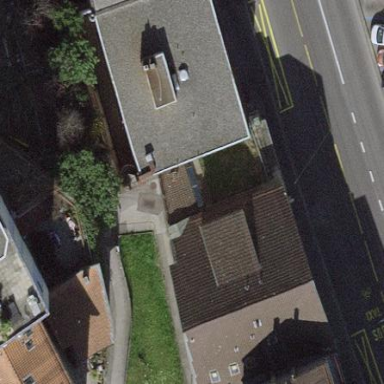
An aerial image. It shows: Office building.